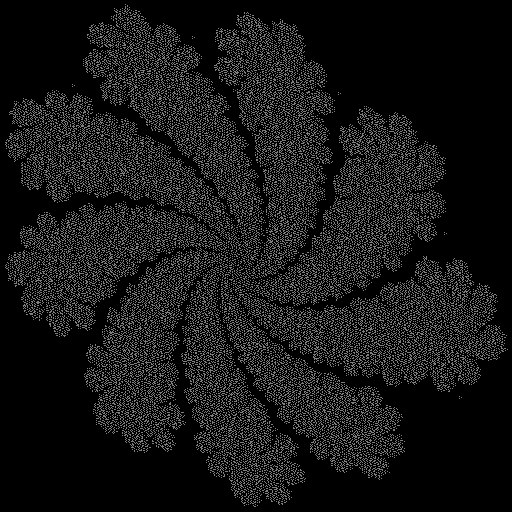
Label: flower